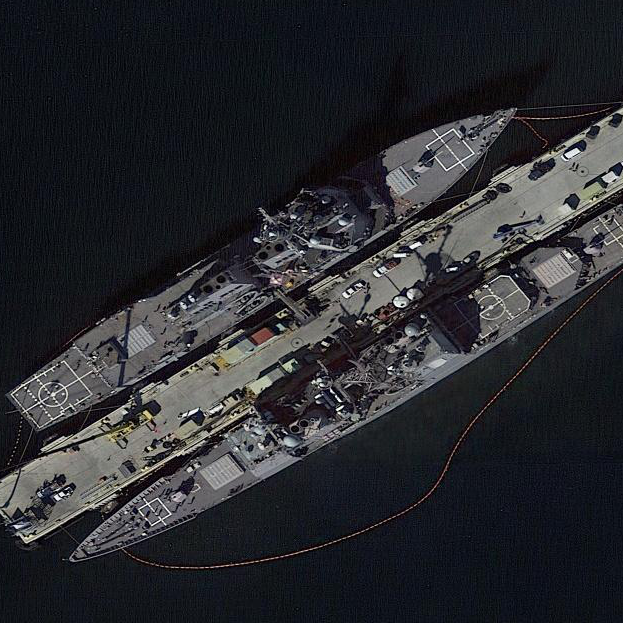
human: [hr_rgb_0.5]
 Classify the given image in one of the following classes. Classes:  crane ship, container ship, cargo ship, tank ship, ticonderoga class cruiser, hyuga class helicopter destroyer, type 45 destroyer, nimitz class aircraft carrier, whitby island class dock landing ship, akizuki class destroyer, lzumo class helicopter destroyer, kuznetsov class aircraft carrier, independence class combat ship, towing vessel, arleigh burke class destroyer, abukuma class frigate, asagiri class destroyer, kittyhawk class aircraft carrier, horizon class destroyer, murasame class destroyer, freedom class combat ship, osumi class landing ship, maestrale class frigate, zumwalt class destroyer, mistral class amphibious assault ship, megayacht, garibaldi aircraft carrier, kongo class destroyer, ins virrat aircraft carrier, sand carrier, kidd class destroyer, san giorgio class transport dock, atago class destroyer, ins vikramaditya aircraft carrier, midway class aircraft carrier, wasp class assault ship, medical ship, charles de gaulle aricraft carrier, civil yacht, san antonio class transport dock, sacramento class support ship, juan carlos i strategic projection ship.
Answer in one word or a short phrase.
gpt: Arleigh Burke class destroyer